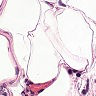
Metastatic tissue present: no